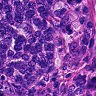
Metastatic tissue present: yes